Field crop: tomato
Growth stage: 1
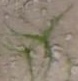
Species: cyperus